【题型】解答题　【知识点】解析几何　【难度】easy
已知圆心为 $C$ 的圆经过点 $A(-1,-5)$ 和 $B(6,2)$，且圆心 $C$ 在直线 $l: x+3y+3=0$ 上。
\begin{enumerate}
    \item 求圆 $C$ 的方程；
    \item 若过定点 $(0,2)$ 的直线 $l'$ 被圆 $C$ 所截得的弦长为 6，求直线 $l'$ 的方程。
\end{enumerate}
【解答】

\noindent \textbf{【答案】} (1)$(x-3)^2+(y+2)^2=25$
\vspace{0.1cm}
\noindent (2)$y-2=0$或$24x-7y+14=0$.

\vspace{0.3cm}
\noindent \textbf{【分析】} (1) 先求出线段$AB$的垂直平分线方程，然后与直线$l$联立方程组可求出圆心$C$的坐标，从而可求出圆的半径，进而可求出圆$C$的方程；
\vspace{0.1cm}
\noindent (2) 先求出圆心$C$到直线$l'$的距离，然后判断出直线$l'$的斜率存在，设直线$l'$为$y-2=kx$，再利用点到直线的距离公式列方程求出$k$，从而可求出直线$l'$的方程.

\vspace{0.3cm}
\noindent \textbf{【详解】} (1) 由题意得线段$AB$的中点坐标为$\left(\dfrac{5}{2},-\dfrac{3}{2}\right)$，直线$AB$的斜率为$k_{AB}=\dfrac{-5-2}{-1-6}=1$，
所以线段$AB$的垂直平分线方程为$y+\dfrac{3}{2}=-\left(x-\dfrac{5}{2}\right)$，即$x+y-1=0$，
由$\begin{cases} x+y-1=0 \\ x+3y+3=0 \end{cases}$，得$\begin{cases} x=3 \\ y=-2 \end{cases}$，即$C(3,-2)$，
所以圆$C$的半径为$r=|CA|=\sqrt{4^2+3^2}=5$，
所以圆$C$的方程为$(x-3)^2+(y+2)^2=25$；

\vspace{0.2cm}

\vspace{0.2cm}
\noindent (2) 因为直线$l'$被圆$C$所截得的弦长为$6$，
所以圆心$C$到直线$l'$的距离为$\sqrt{5^2-3^2}=4$，
当直线$l'$的斜率不存在时，直线$l'$为$x=0$，则圆心$C(3,-2)$到直线$l'$的距离为$3$，不合题意，
所以直线$l'$的斜率存在，设直线$l'$为$y-2=kx$，即$kx-y+2=0$，
则$\dfrac{|3k+2+2|}{\sqrt{k^2+1}}=4$，化简整理得$7k^2-24k=0$，解得$k=0$或$k=\dfrac{24}{7}$，
所以直线$l'$为$y-2=0$或$24x-7y+14=0$.
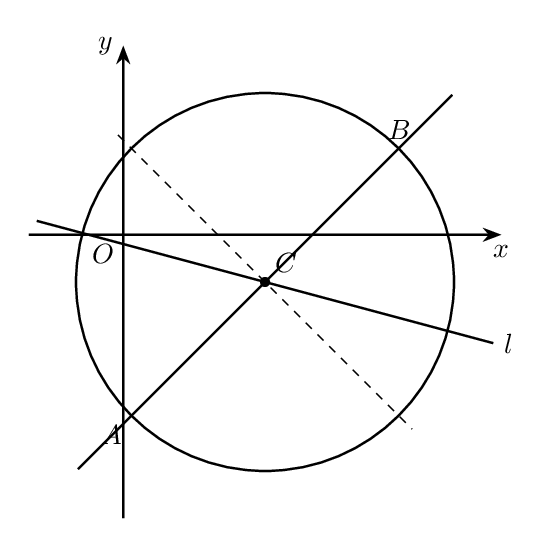